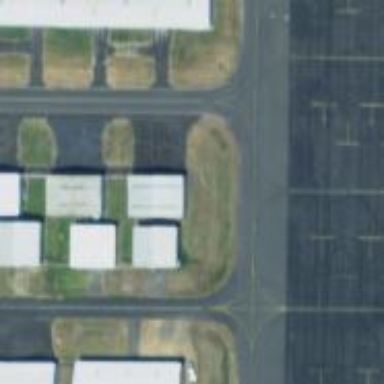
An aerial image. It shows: Image of taxiway at airport.